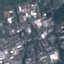
Land use / land cover class: Industrial